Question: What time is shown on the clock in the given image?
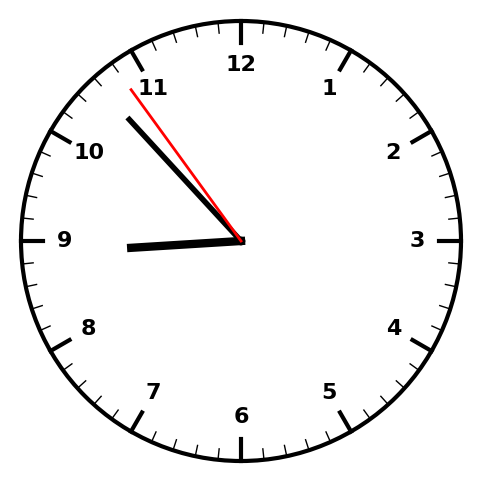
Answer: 08:52:54